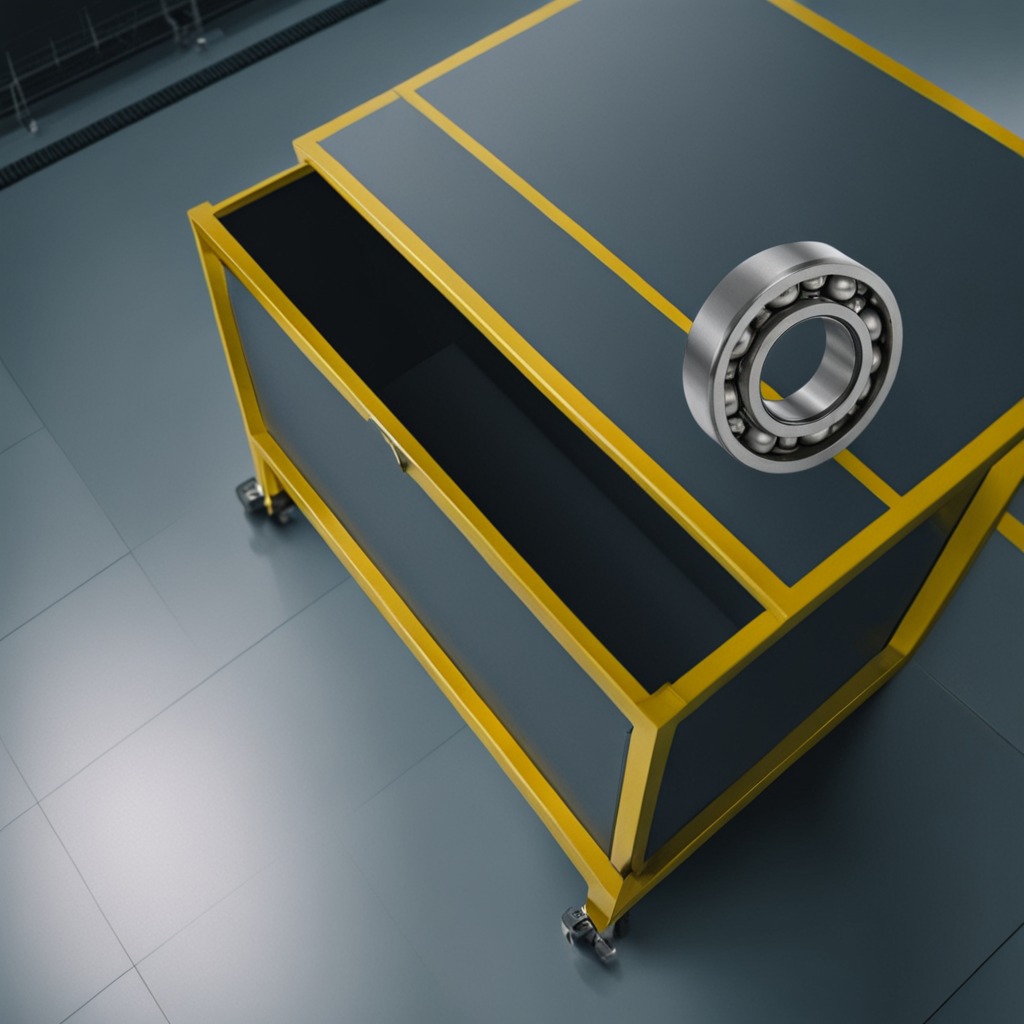
A metal ball bearing lies on the toolbox surface in an airplane hangar workshop.